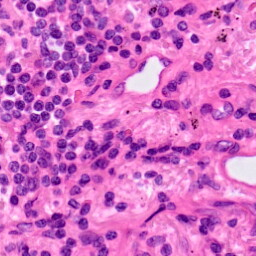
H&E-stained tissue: Lung